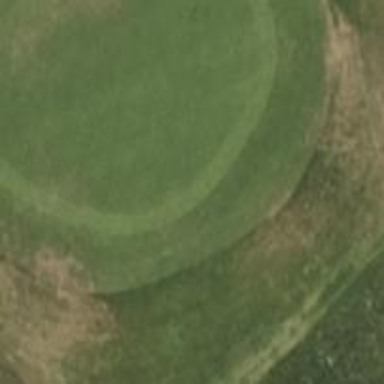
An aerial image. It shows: Golf green.